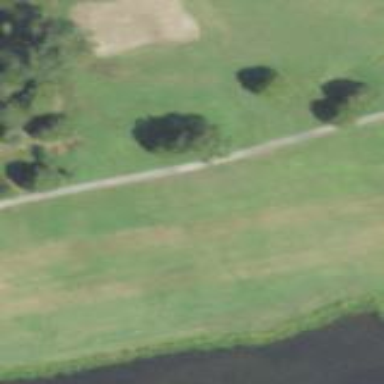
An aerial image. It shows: Golf fairway surrounded by grass.